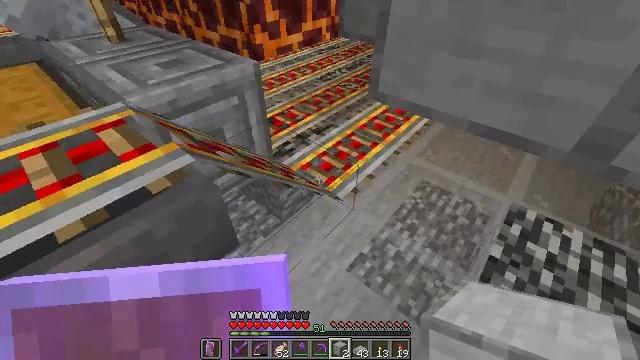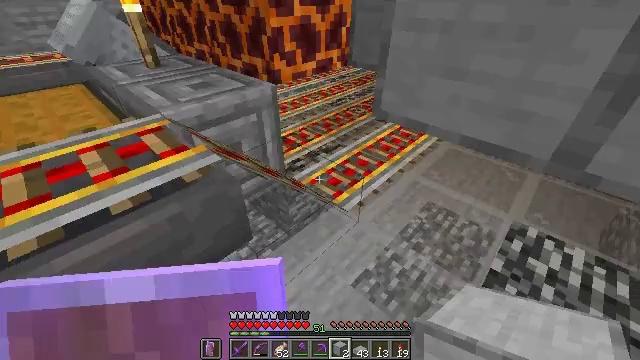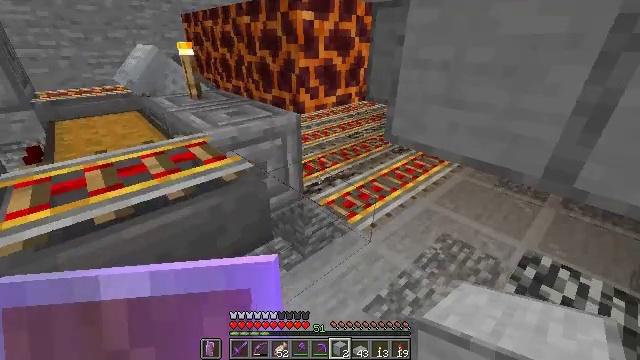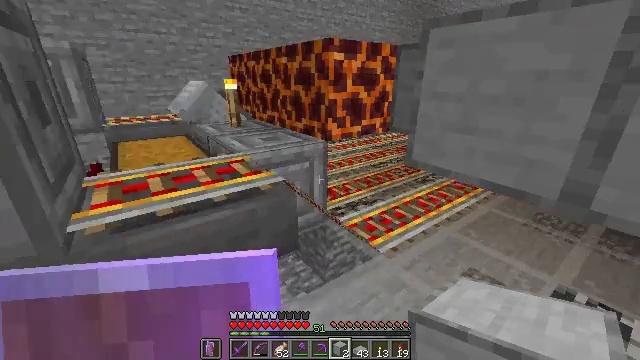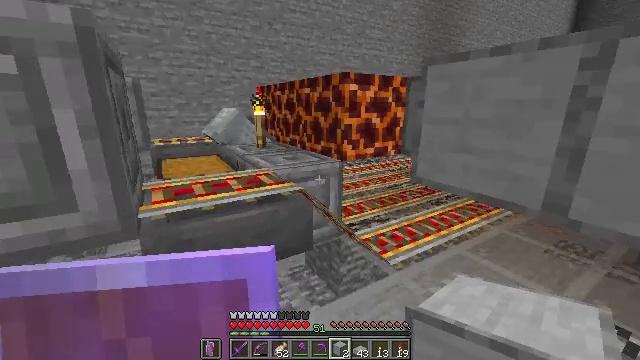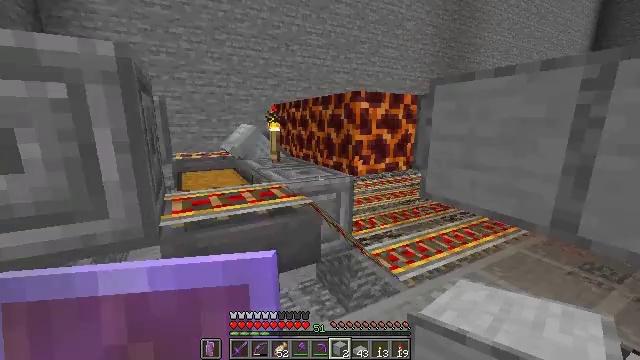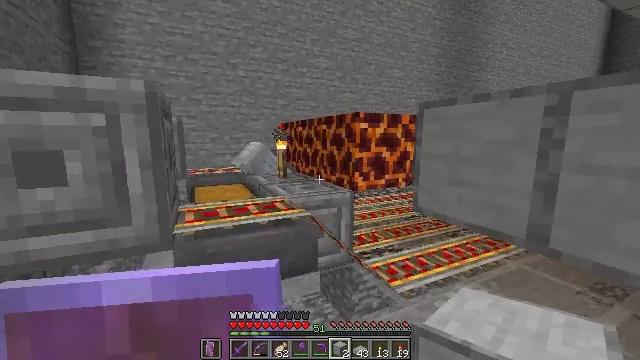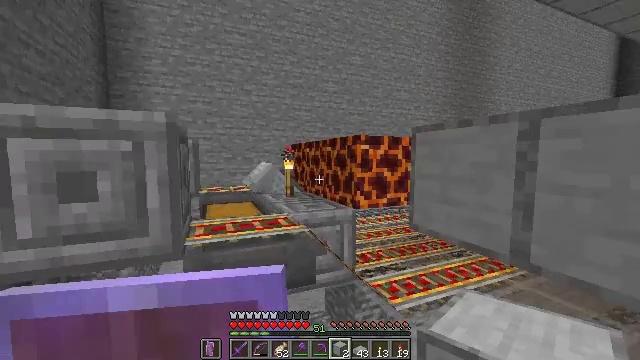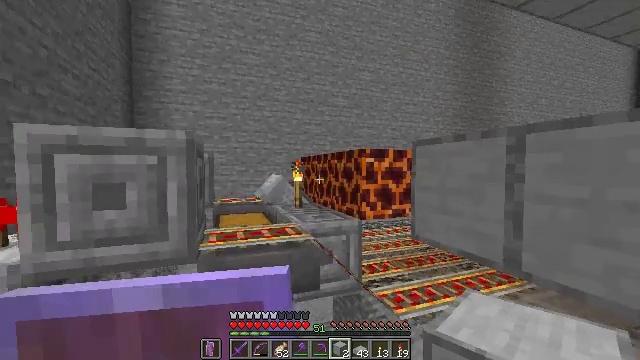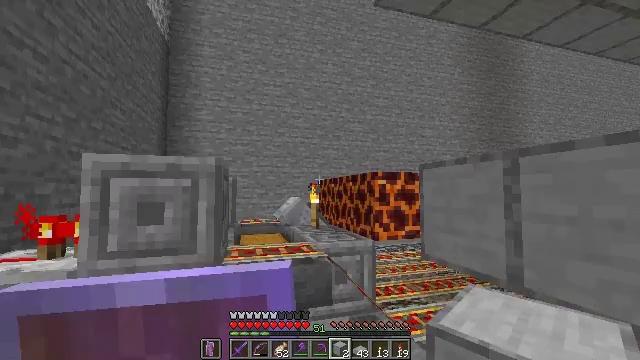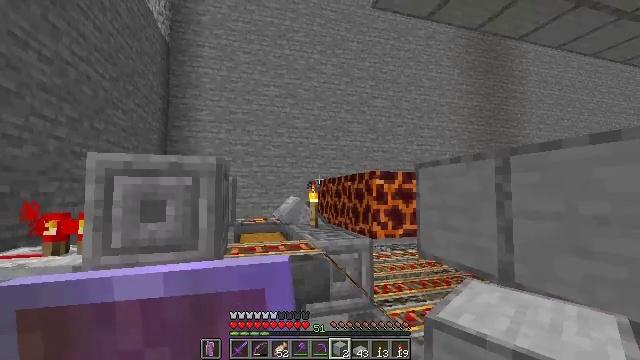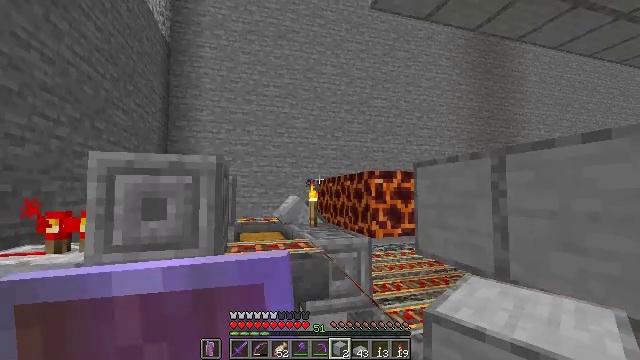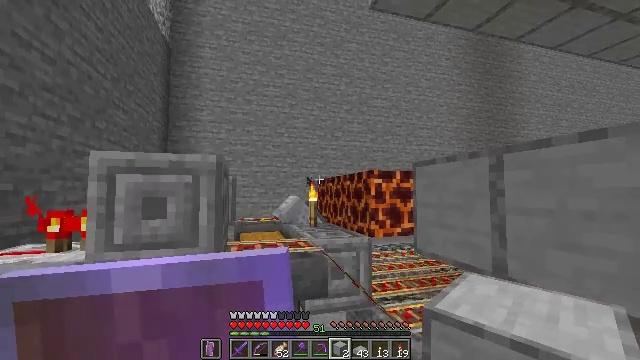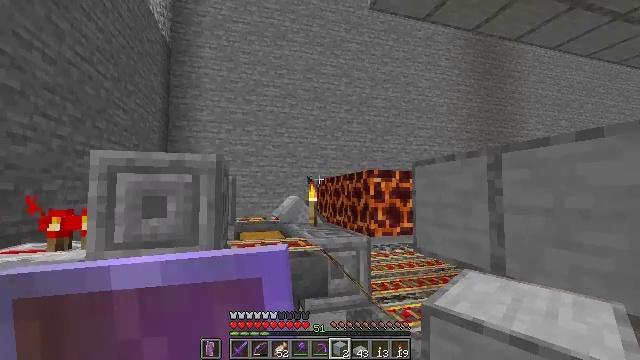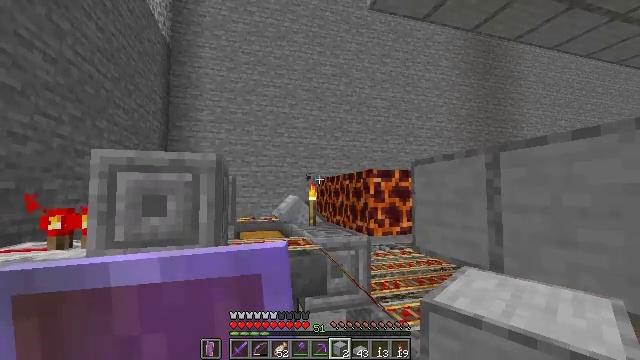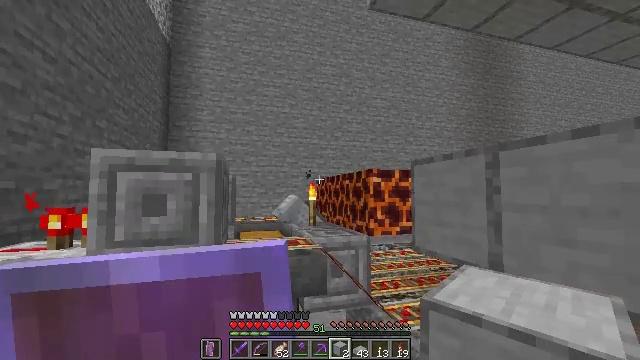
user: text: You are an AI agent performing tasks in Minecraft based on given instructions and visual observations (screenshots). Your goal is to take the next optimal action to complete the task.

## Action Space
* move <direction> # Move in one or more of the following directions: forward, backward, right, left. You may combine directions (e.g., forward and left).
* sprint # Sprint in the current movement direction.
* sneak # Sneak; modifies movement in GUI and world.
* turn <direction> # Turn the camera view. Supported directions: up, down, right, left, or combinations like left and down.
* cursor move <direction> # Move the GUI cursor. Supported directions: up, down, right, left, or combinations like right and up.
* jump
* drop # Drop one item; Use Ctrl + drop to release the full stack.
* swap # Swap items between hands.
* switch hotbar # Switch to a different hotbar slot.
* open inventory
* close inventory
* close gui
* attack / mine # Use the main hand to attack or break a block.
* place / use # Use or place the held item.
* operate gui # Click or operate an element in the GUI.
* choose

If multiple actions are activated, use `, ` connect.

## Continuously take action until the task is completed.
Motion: motion action
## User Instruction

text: Left click on the crafting table
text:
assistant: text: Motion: move back, turn left and up
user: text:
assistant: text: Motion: move back, turn left and up
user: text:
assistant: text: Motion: move back, turn left and up
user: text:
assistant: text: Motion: move back and move right, turn left and up
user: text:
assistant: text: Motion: move back and move right, turn left and up
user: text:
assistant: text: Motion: move back and move right, turn left and up
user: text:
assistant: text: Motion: move back and move right, turn left and up
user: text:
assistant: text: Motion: move back, turn left and up
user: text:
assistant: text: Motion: turn left and up
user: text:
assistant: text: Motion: no_op
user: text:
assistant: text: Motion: no_op
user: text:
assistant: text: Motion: no_op
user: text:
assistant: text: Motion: no_op
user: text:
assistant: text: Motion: no_op
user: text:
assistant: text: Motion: no_op
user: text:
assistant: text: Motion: no_op
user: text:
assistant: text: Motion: no_op
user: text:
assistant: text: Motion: no_op
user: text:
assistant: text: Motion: turn right
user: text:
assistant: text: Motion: turn right and down
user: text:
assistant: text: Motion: turn right and down
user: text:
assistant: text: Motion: turn right
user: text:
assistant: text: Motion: turn right
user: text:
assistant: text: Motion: turn right and down
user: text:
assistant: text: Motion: turn right
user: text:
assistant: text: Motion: no_op
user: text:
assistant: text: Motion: no_op
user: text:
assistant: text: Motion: no_op
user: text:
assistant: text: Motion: no_op
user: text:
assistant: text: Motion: no_op